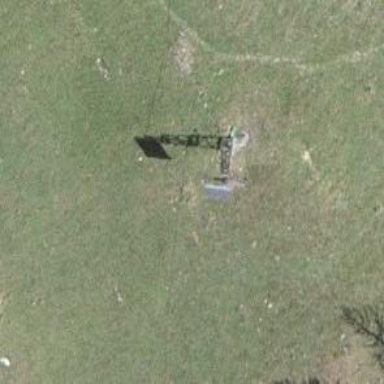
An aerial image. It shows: Pylon for aerialway.